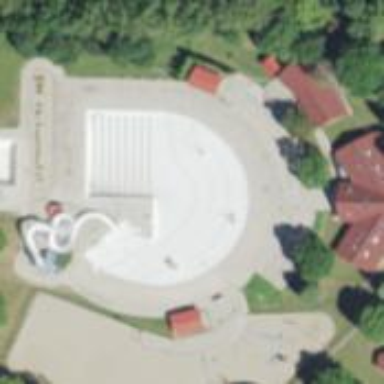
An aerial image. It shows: Sports centre specializing in swimming activities located in leisure land area.